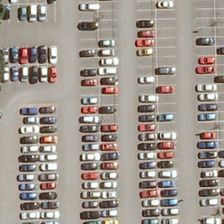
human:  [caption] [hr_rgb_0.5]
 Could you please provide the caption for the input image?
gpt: many cars are in a parking lot near several trees .

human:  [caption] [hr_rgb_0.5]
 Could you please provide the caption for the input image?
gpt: many cars are in a parking lot near several trees .

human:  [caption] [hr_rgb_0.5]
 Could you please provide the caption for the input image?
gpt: many cars are in a parking lot near several trees .

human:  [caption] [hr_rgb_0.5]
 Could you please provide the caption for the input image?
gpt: many cars are in a parking lot near several trees .

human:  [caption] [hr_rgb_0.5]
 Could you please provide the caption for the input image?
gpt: many cars are in a parking lot near several trees .